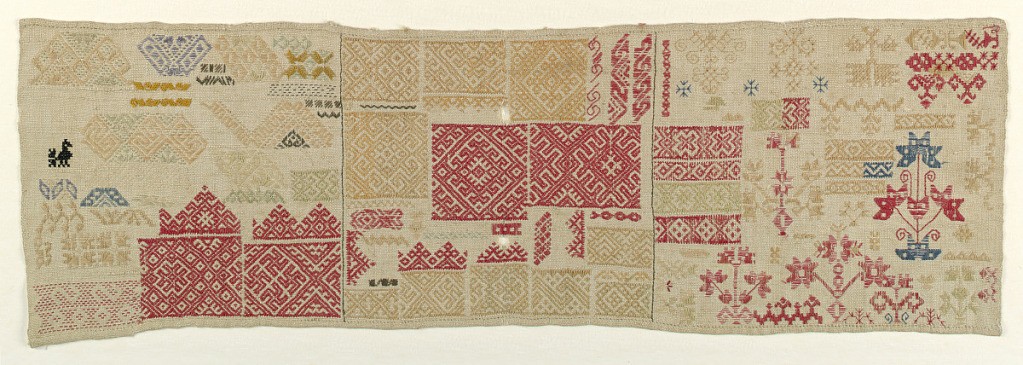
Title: Sampler
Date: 19th century
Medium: cotton embroidery on linen foundation Technique: cross, satin, back, running, eyelet, and twisted chain stitches on plain weave
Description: Sampler divided into three vertical panels, each filled with border designs and floral ornaments. Selvage at both sides of the cloth.